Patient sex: M
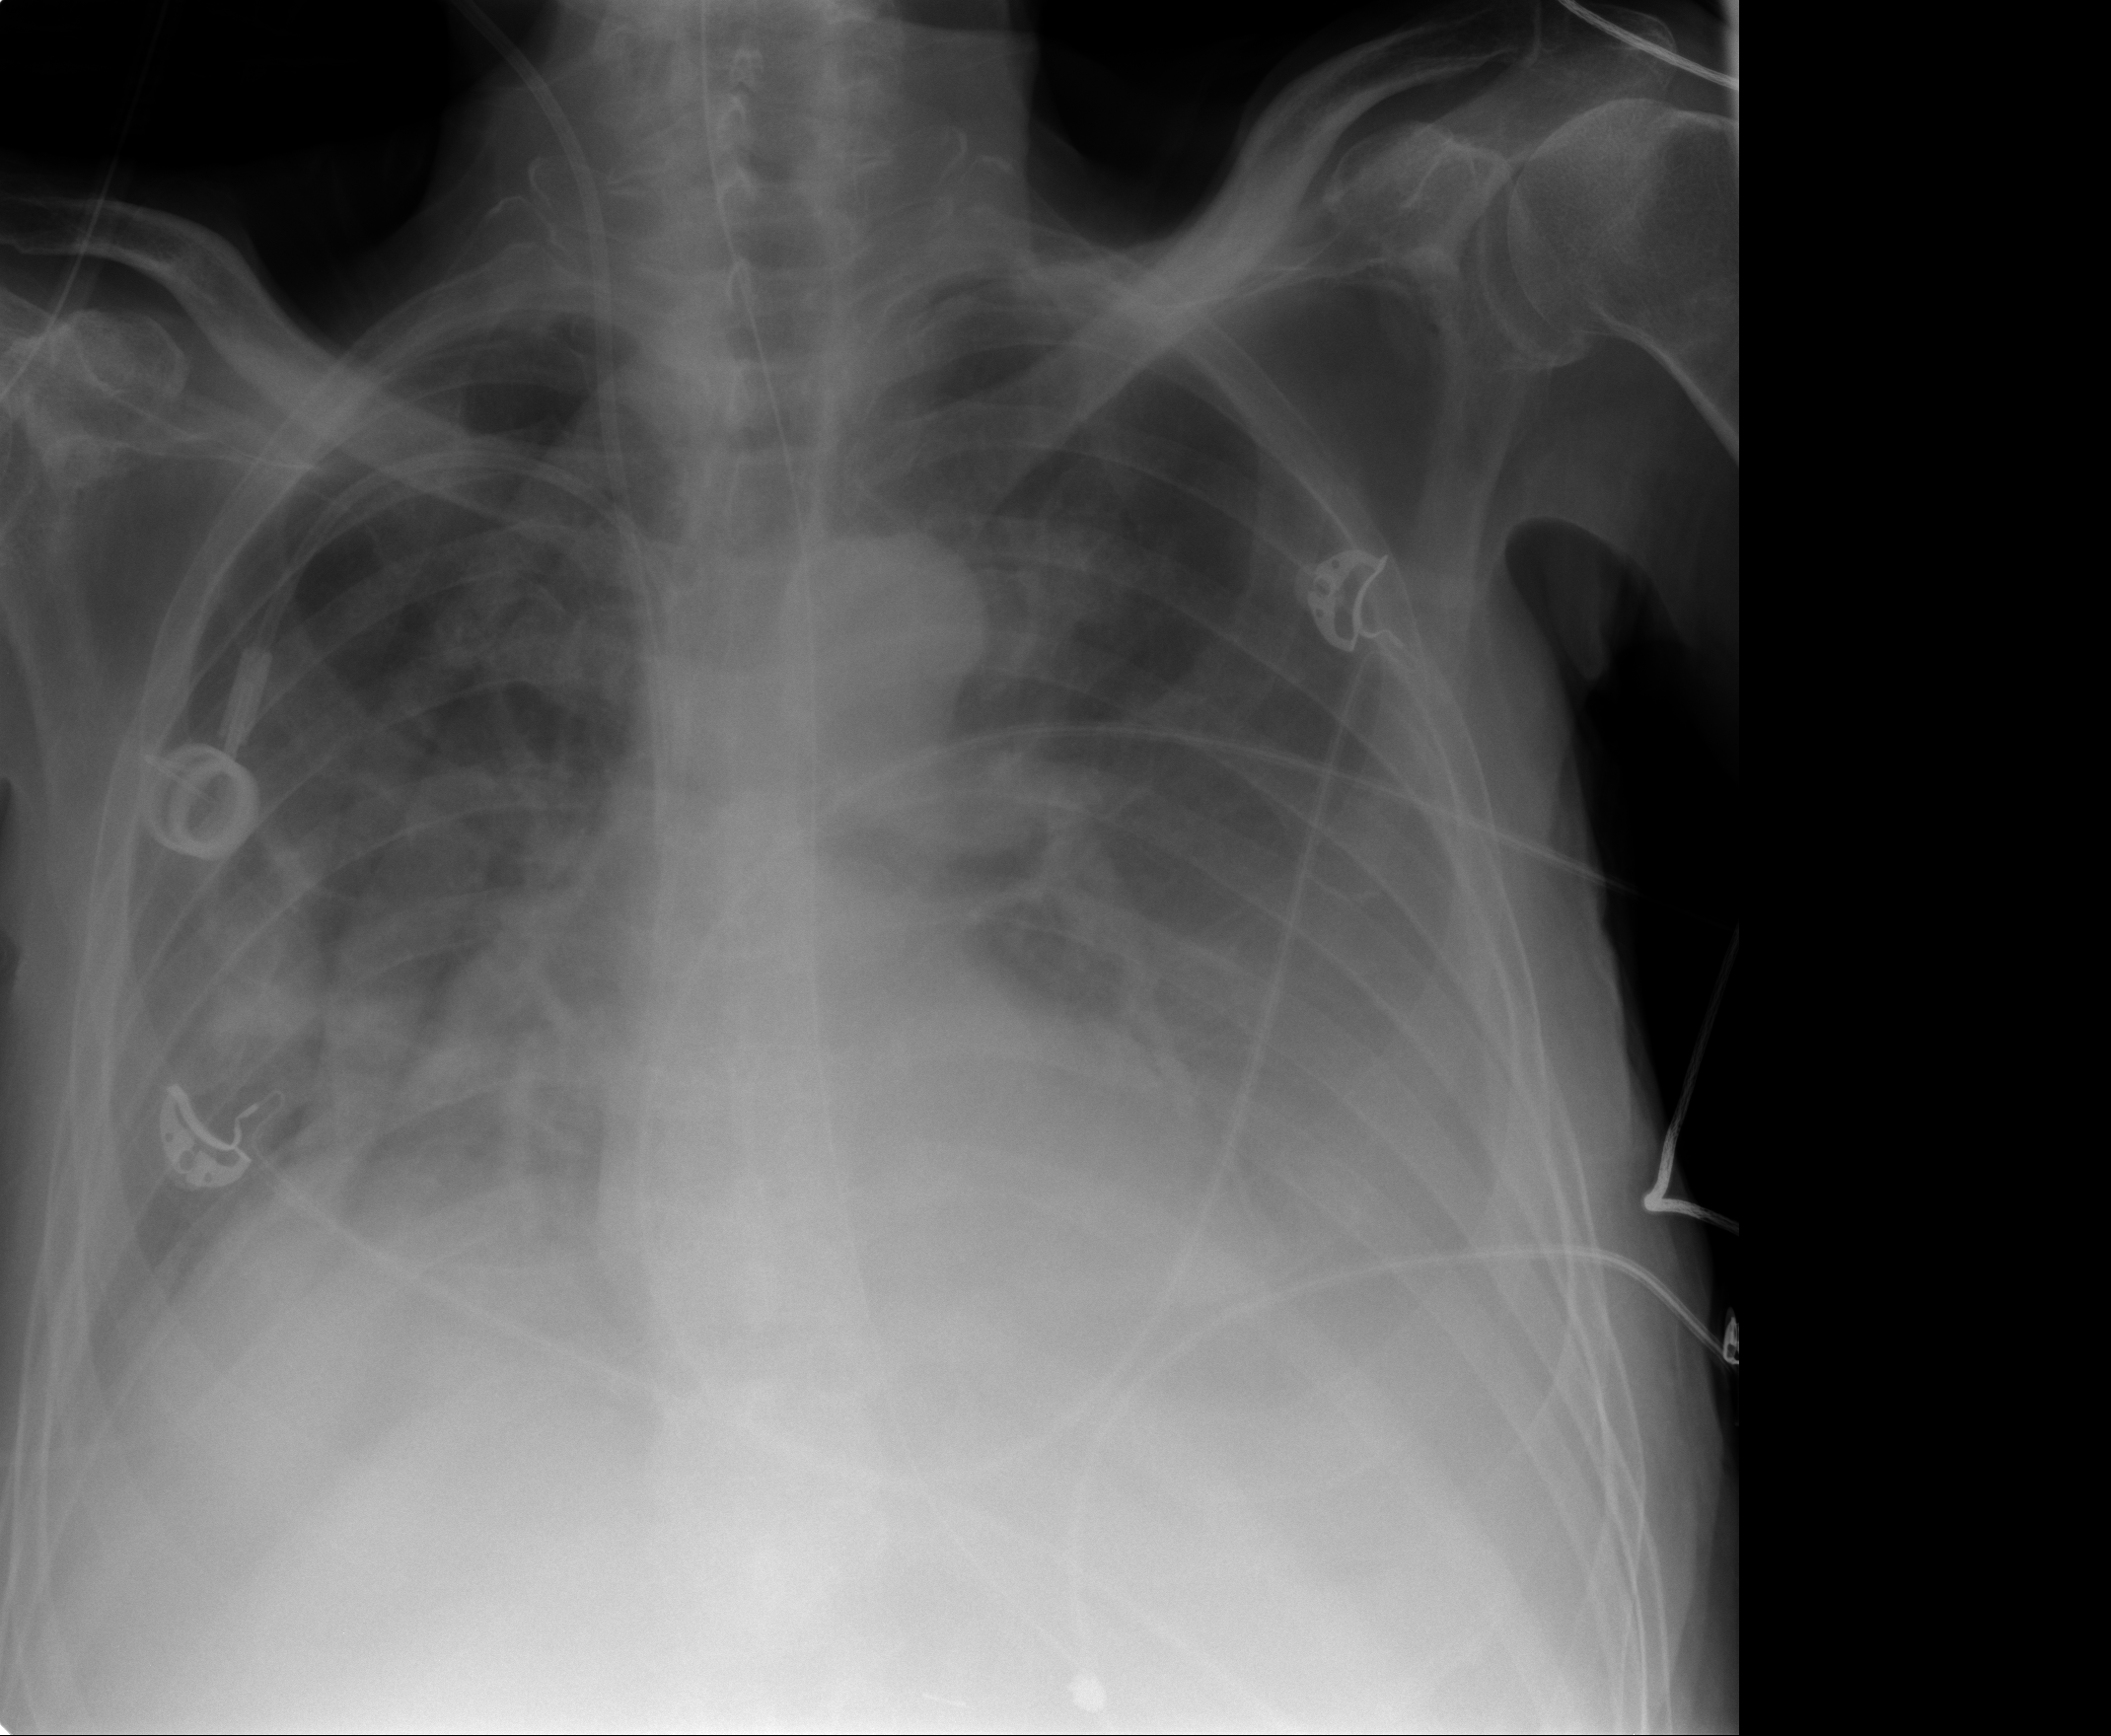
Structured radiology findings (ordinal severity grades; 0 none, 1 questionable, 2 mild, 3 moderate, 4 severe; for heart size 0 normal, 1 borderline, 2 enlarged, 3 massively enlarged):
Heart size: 0
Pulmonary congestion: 0
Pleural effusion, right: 2
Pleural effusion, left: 3
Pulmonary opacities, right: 2
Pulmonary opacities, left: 2
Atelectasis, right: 2
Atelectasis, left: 3